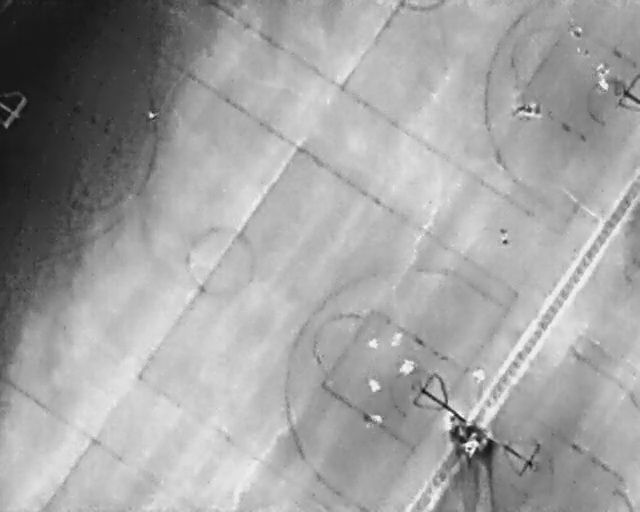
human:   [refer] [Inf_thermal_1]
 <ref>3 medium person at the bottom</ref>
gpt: <box>[[62, 70, 65, 73, 40], [56, 73, 59, 75, 138], [57, 79, 59, 83, 2]]</box>

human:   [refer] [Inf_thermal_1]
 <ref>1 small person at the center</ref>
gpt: <box>[[57, 65, 59, 67, 2]]</box>

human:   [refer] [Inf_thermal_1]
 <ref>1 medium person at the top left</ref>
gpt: <box>[[22, 21, 24, 24, 2]]</box>

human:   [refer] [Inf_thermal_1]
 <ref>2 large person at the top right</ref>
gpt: <box>[[91, 13, 96, 16, 2], [81, 18, 83, 24, 2]]</box>